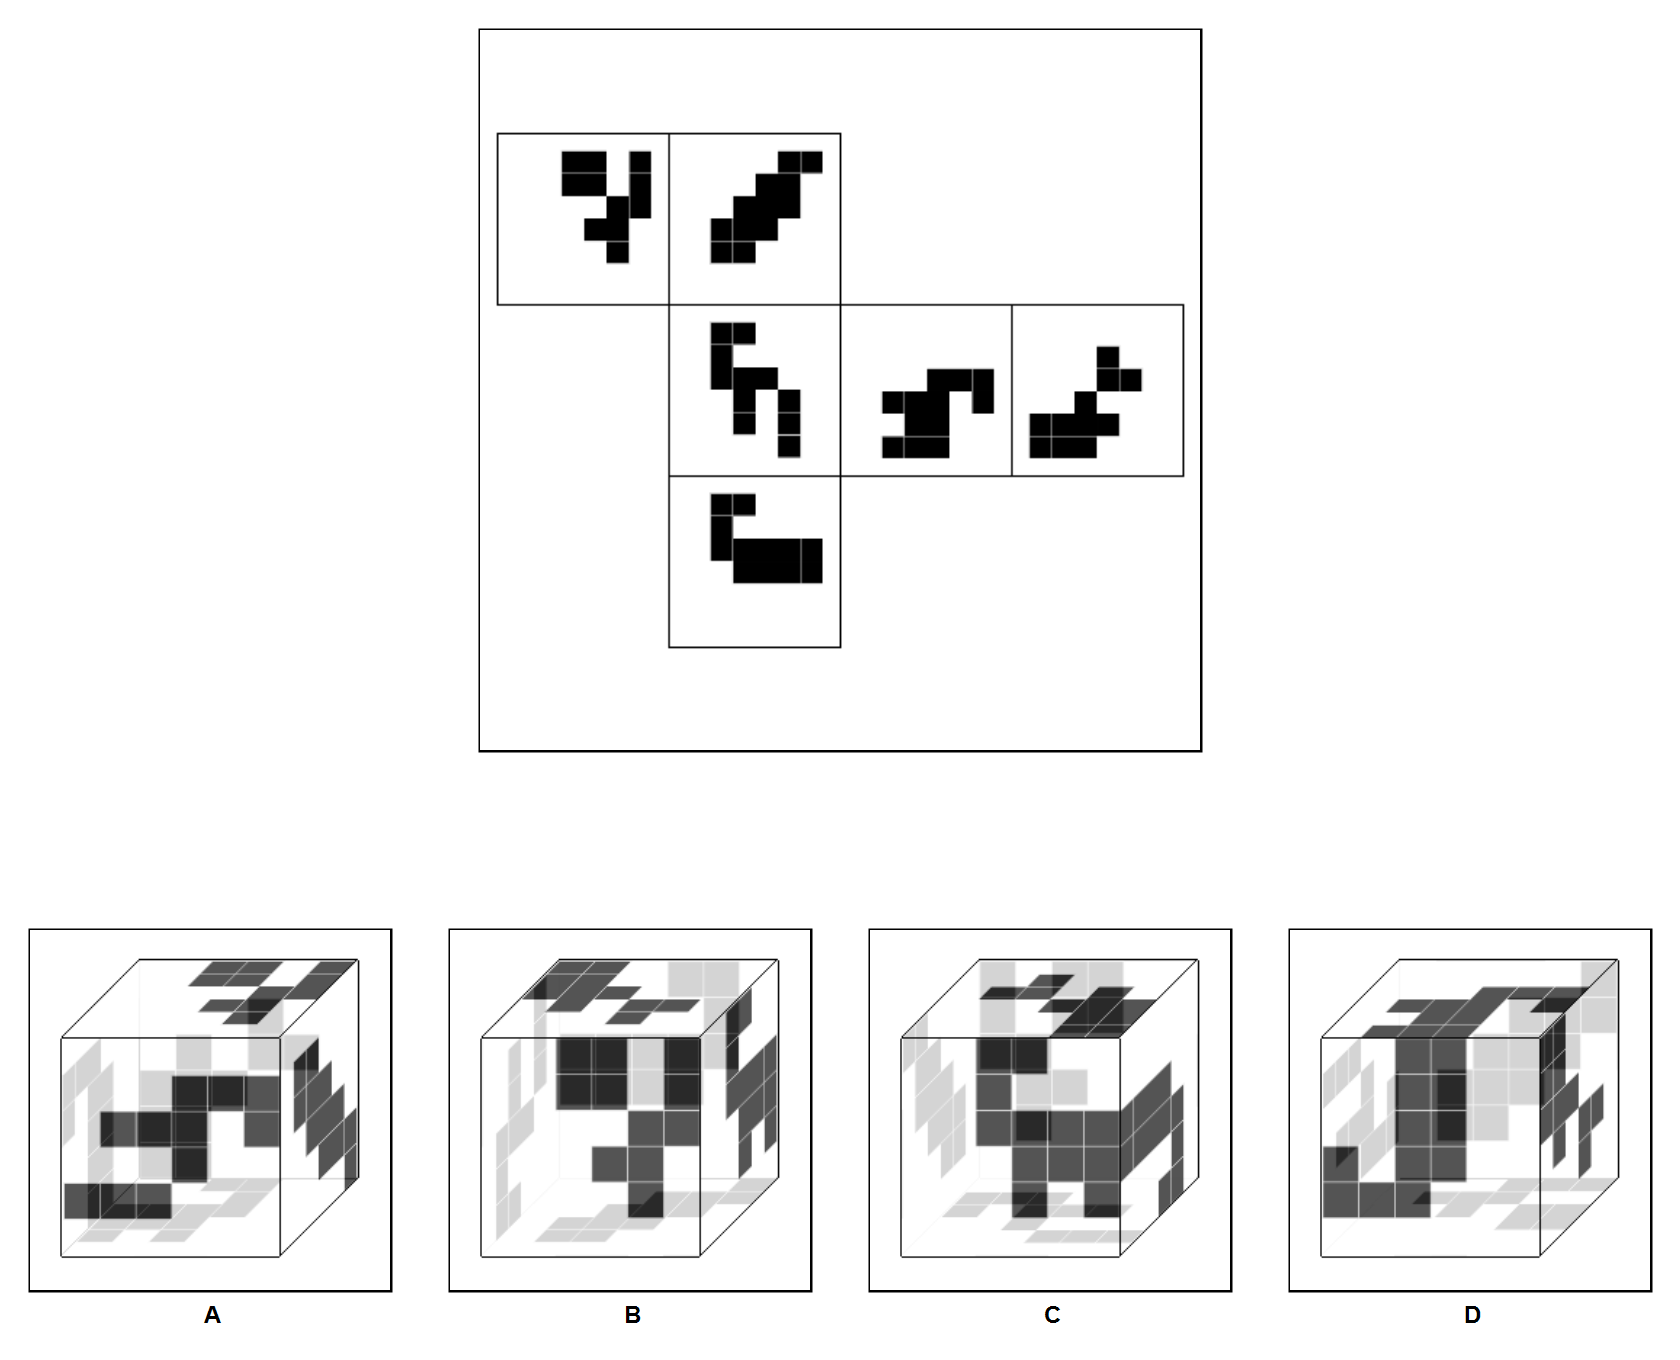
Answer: B